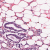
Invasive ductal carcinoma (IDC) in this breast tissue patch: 1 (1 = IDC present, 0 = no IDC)